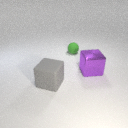
large gray rubber cube to the left of large purple metal cube